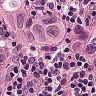
Metastatic tissue present: yes